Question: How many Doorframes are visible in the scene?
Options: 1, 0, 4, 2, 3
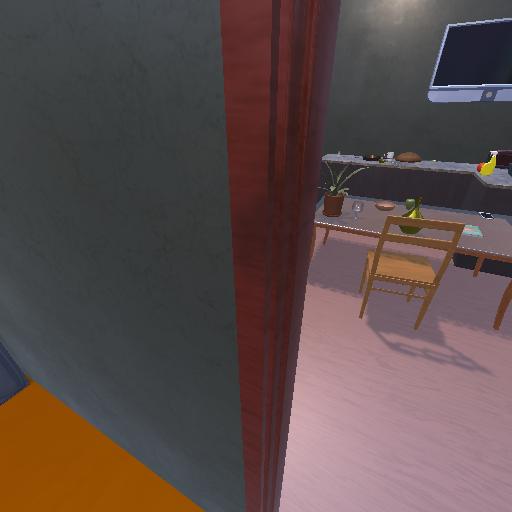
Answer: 1